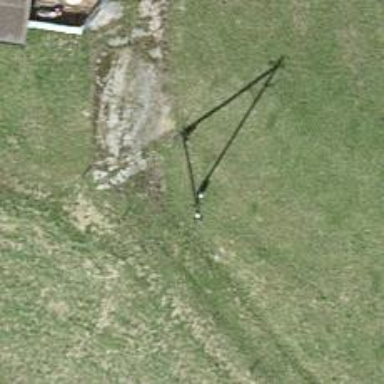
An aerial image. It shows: Guyed power pole.